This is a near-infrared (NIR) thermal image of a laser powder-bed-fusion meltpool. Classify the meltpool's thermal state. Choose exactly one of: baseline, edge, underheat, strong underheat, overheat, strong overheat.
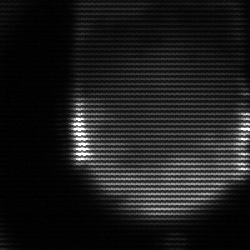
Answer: edge